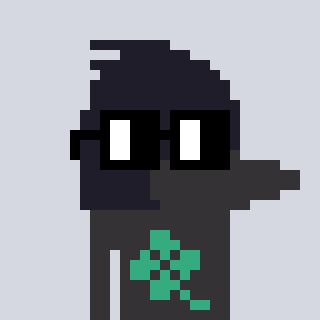
a pixel art character with square black glasses, a raven-shaped head and a grayscale-colored body on a cool background